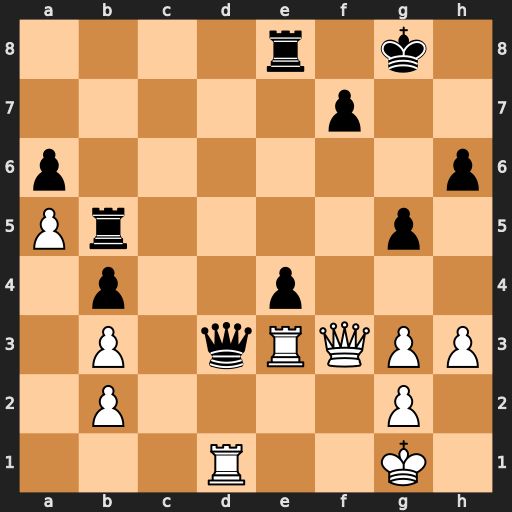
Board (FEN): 4r1k1/5p2/p6p/Pr4p1/1p2p3/1P1qRQPP/1P4P1/3R2K1
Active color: w
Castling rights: -
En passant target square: -
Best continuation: Rdxd3 exf3 Rxe8+